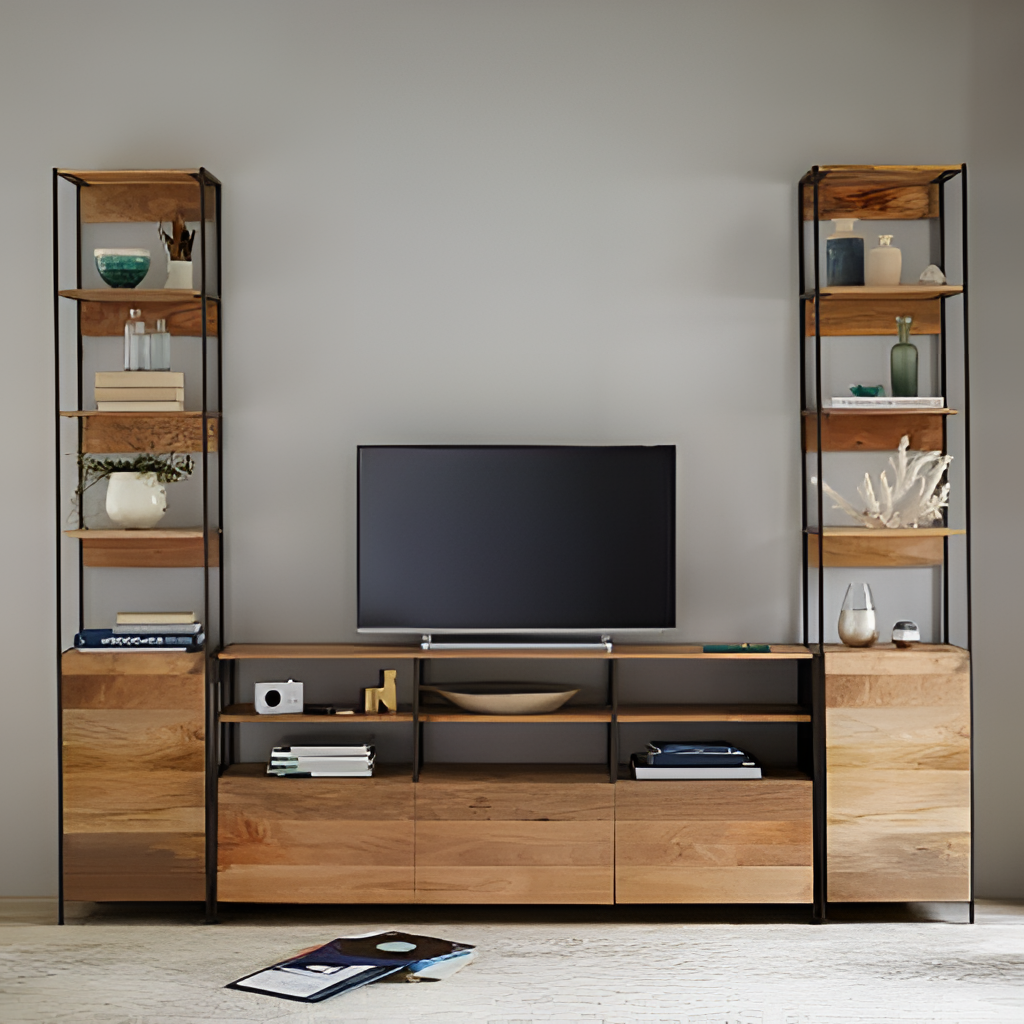
living room, wood entertainment center, minimalist, beige wood flooring, with plank pattern, paint wallpaper, with solid pattern